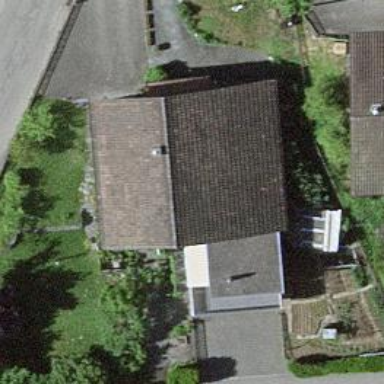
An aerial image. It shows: Detached building.